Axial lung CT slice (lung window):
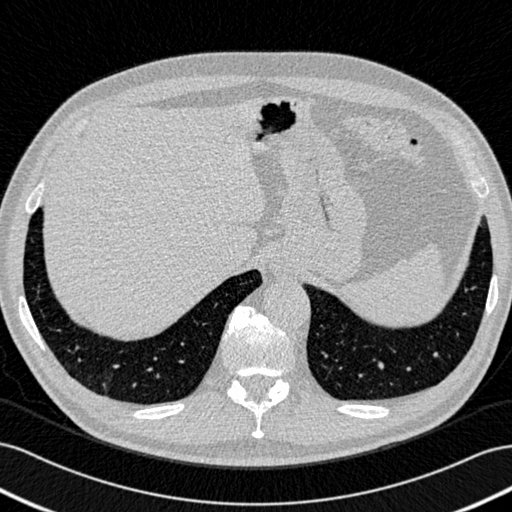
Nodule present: no